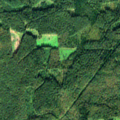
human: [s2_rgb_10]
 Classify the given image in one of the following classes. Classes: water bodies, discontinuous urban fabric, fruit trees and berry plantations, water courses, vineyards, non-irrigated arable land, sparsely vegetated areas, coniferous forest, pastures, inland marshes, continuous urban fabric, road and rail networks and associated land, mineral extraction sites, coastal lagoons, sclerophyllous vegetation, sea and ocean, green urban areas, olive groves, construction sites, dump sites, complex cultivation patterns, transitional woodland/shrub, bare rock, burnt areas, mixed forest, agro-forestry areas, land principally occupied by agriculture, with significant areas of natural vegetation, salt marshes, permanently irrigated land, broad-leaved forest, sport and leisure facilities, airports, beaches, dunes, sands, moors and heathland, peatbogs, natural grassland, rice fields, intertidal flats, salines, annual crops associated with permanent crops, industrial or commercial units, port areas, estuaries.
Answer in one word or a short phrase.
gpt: broad-leaved forest, coniferous forest, mixed forest